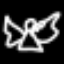
Label: angel